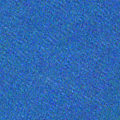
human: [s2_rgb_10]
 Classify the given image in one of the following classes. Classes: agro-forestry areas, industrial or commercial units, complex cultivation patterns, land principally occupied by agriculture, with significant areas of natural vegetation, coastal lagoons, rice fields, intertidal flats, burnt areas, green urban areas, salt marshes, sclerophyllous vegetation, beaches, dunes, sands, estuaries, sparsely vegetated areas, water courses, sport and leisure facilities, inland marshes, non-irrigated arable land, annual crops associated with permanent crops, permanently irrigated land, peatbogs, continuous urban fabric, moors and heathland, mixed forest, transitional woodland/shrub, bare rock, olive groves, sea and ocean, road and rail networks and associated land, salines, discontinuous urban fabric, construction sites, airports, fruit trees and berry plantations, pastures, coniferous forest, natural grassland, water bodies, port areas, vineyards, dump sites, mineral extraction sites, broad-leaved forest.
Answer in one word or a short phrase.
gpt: sea and ocean